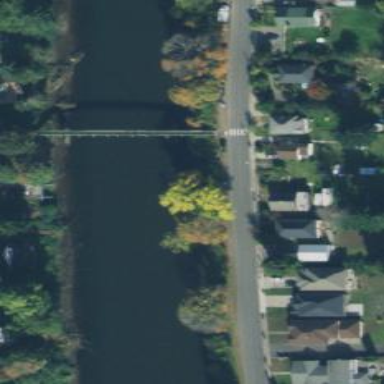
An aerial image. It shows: Footway on bridge.